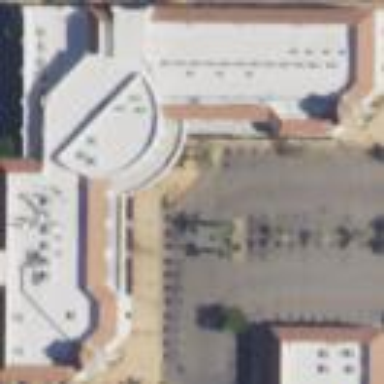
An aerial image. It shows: Retail building.